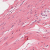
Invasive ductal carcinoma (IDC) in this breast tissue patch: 0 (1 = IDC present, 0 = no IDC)